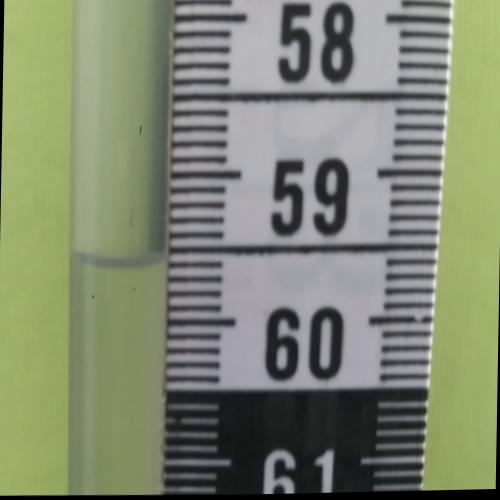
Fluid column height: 59.6 cm